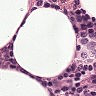
Metastatic tissue present: no